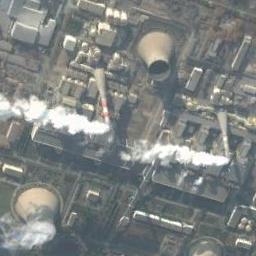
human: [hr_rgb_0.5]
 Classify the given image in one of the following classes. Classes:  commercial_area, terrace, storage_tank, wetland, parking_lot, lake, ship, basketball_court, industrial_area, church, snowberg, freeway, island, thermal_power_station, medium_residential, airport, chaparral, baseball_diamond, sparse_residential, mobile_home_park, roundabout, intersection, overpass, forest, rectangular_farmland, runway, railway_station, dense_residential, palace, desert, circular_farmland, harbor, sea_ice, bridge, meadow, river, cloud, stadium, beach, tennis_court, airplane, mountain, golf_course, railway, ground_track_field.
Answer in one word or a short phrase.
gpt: thermal_power_station